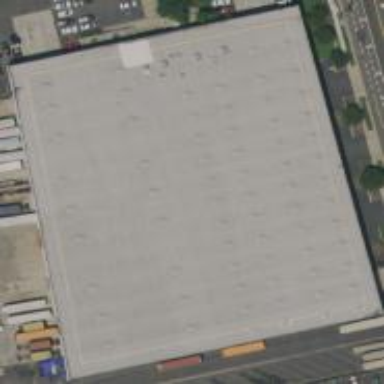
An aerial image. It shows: Warehouse.